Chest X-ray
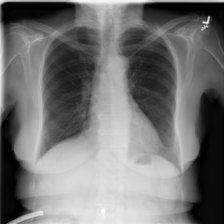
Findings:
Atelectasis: negative
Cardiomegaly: negative
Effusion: negative
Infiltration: negative
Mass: negative
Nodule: negative
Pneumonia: negative
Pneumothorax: negative
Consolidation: negative
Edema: negative
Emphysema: negative
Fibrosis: negative
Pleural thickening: negative
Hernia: negative